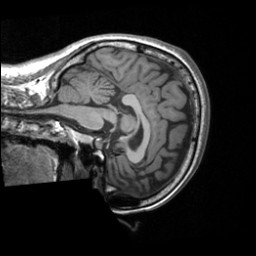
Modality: T1w
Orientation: sagittal
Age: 20
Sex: female
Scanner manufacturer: siemens
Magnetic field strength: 3 T
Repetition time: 1.9 s
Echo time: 0.00226 s